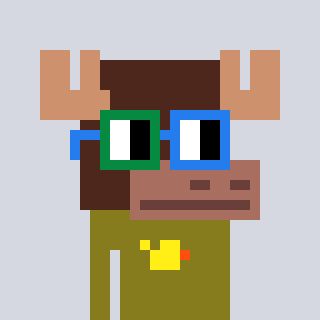
a pixel art character with square green and blue glasses, a moose-shaped head and a gunk-colored body on a cool background